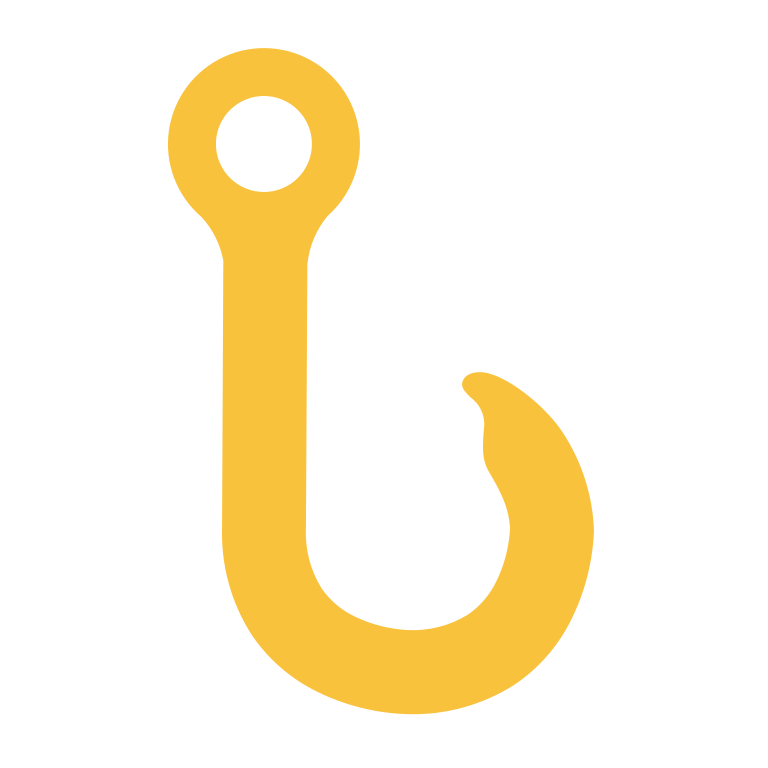
hook flat